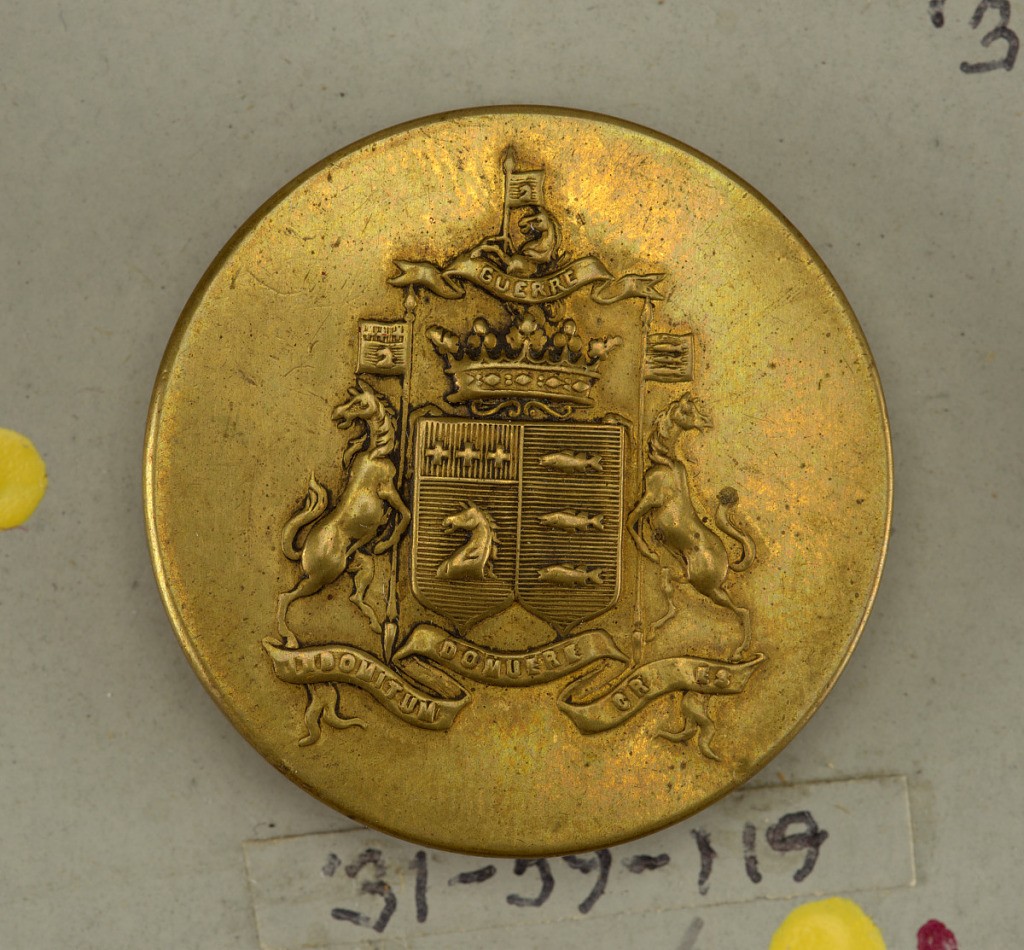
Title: Button
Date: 19th century
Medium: Brass, gold plated
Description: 1931-59-119: Flat button ornamented with shield and banners sho...